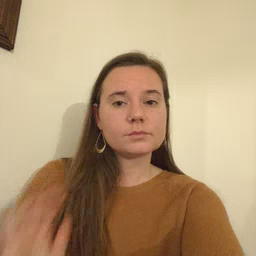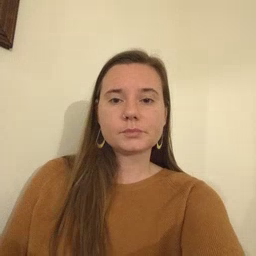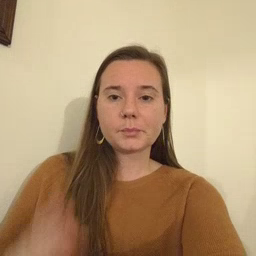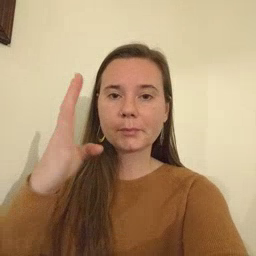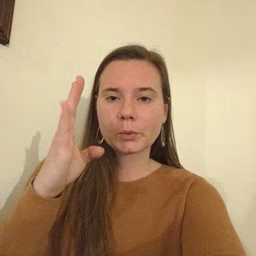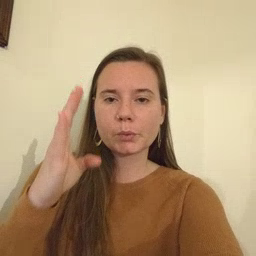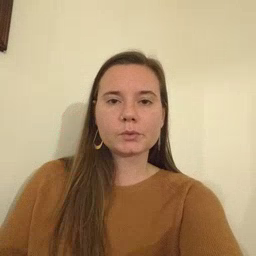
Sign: blue